Field crop: maize
Growth stage: 2
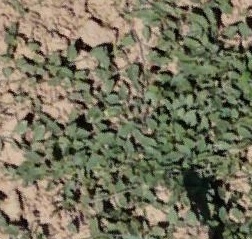
Species: convolvulus